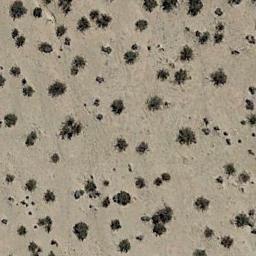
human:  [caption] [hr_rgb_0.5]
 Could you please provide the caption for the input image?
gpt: Some green chaparrals grow in the desert .

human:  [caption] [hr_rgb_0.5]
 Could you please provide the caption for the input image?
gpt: There are two lush vegetation in the jungle .

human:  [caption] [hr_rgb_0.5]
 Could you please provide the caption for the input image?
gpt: Chaparral is evenly and sparsely distributed on the sand .

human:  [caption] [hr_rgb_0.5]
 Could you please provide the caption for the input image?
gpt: The chaparral is consist of sparse bushes .

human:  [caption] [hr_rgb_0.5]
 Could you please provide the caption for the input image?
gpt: The chaparral is scattered and sparse .